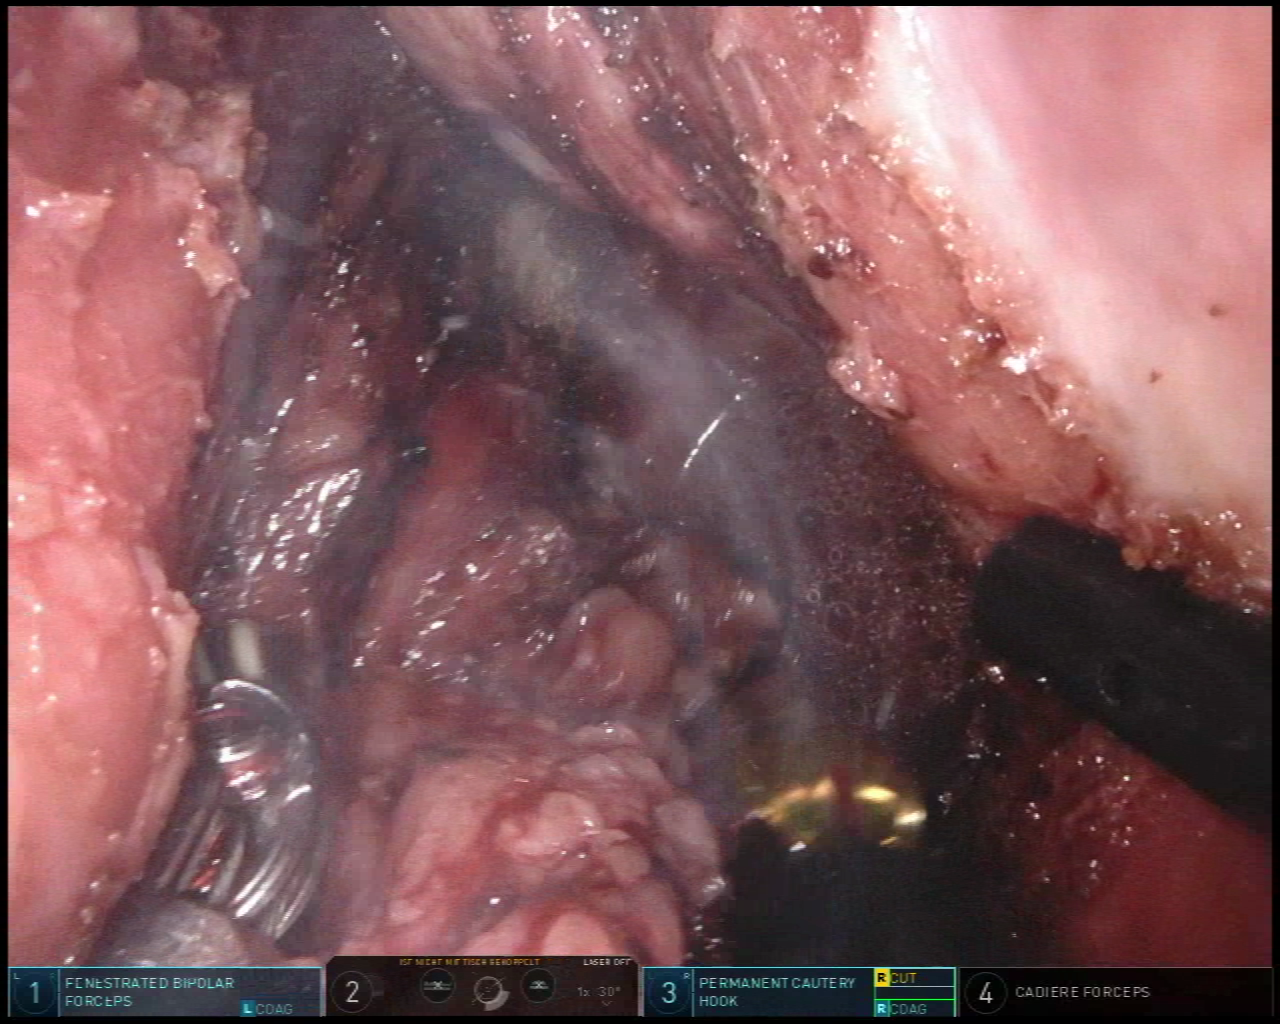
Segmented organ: vesicular_glands
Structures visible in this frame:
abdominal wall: no
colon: no
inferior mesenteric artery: no
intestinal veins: no
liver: no
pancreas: no
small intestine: no
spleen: no
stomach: no
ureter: no
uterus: no
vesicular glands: yes